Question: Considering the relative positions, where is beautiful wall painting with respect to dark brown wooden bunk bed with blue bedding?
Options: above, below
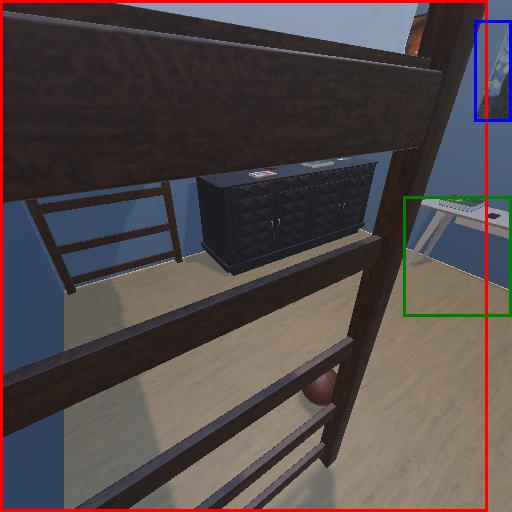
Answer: above